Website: macys
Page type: delivery-shipping
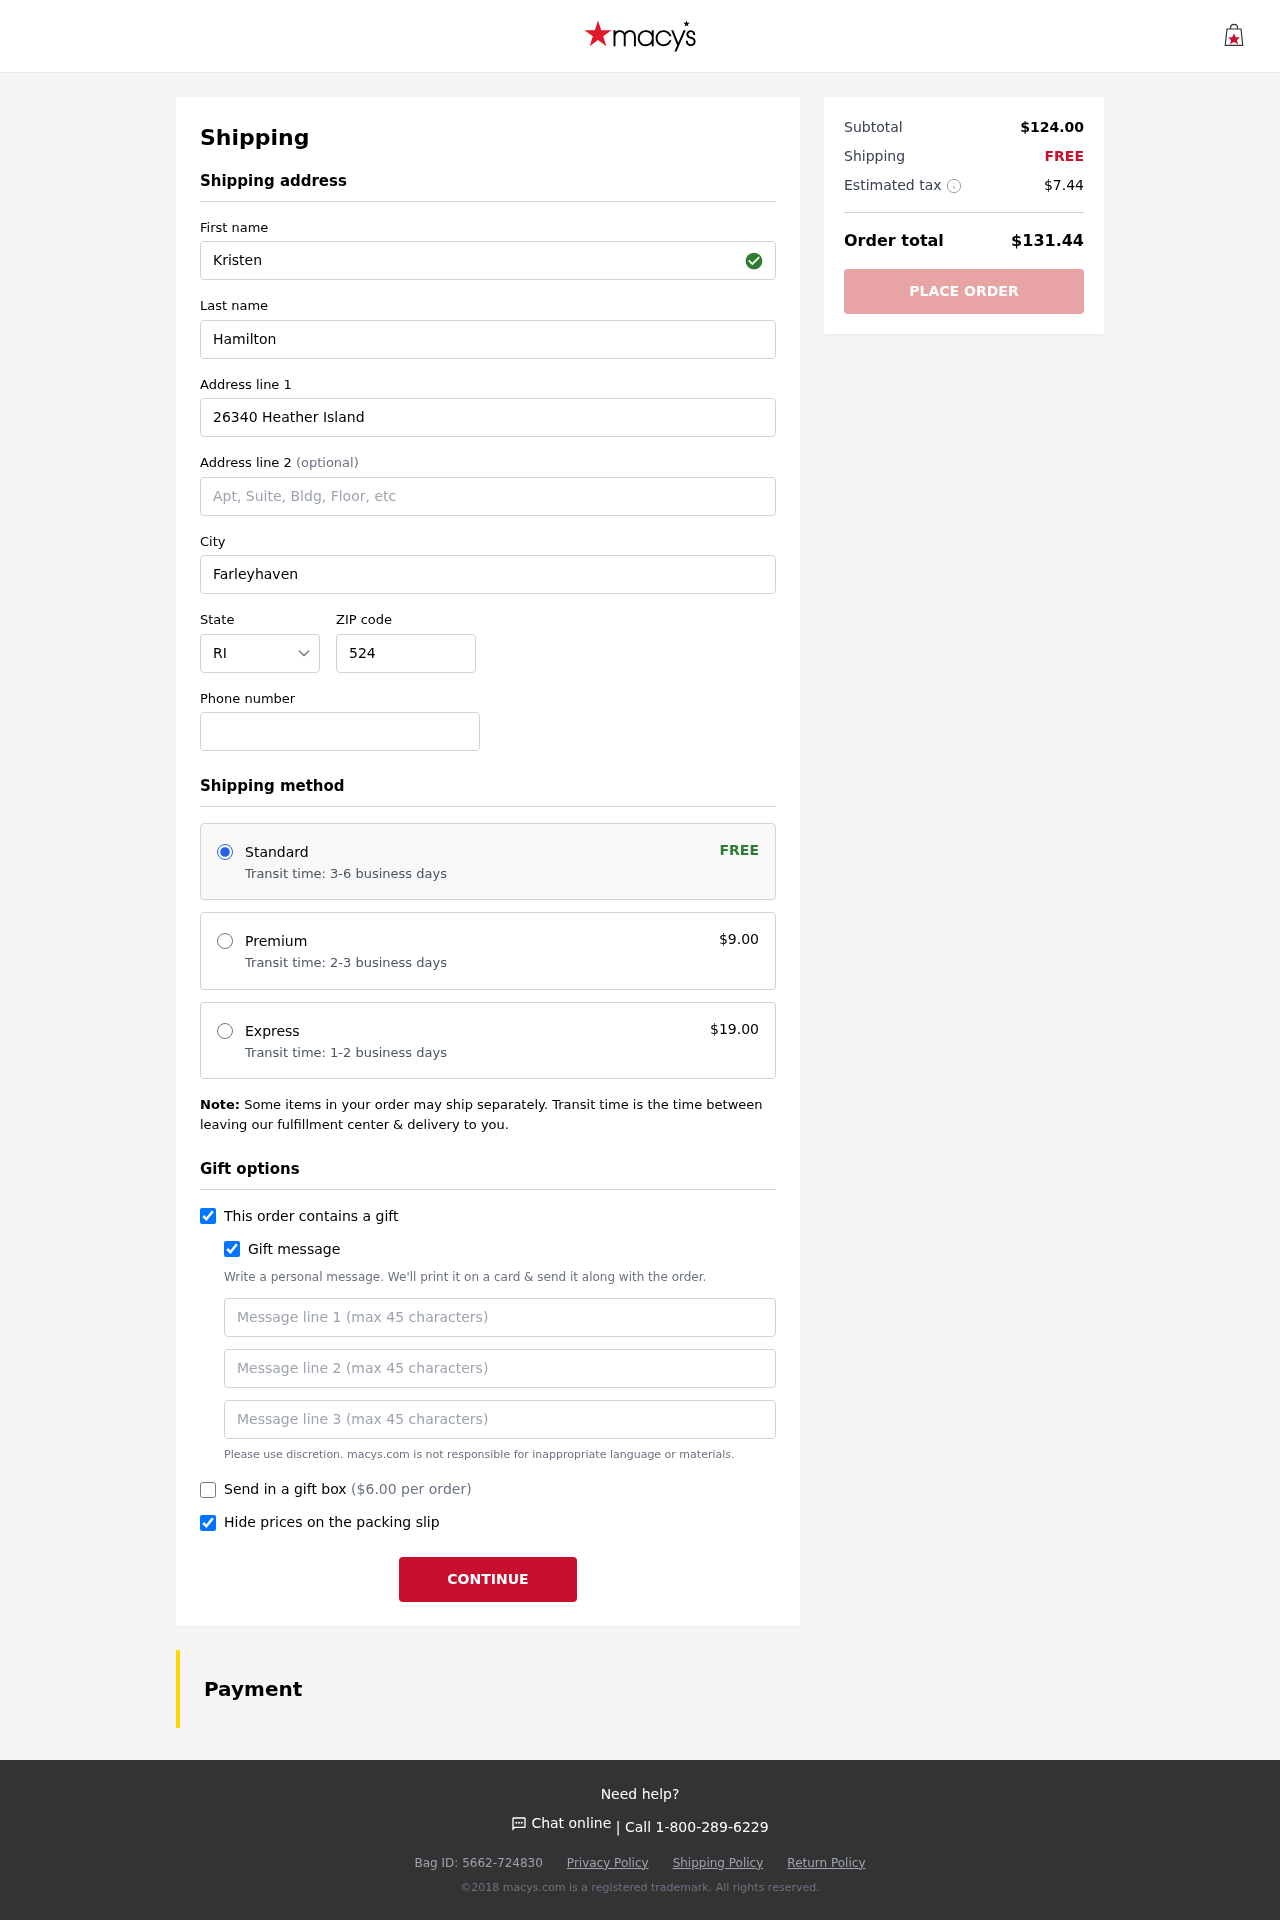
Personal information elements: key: PII_STATE_ABBR
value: RI
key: PII_FIRSTNAME
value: Kristen
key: PII_LASTNAME
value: Hamilton
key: PII_STREET
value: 26340 Heather Island
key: PII_CITY
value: Farleyhaven
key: PII_POSTCODE
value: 52492
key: PII_PHONE
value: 8838430277
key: PII_GIFT_MESSAGE
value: Happy housewarming, Linda! I thought this rug would be the perfect touch to make your new space feel even cozier. Can’t wait to see how it brings everything together!
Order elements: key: ORDER_SHIPPING_STANDARD
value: Transit time: 3-6 business days
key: ORDER_SHIPPING_COST
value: FREE
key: ORDER_SHIPPING_PREMIUM
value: Transit time: 2-3 business days
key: ORDER_SHIPPING_PREMIUM_PRICE
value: $9.00
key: ORDER_SHIPPING_EXPRESS
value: Transit time: 1-2 business days
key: ORDER_SHIPPING_EXPRESS_PRICE
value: $19.00
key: ORDER_GIFT_BOX_PRICE
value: ($6.00 per order)
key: ORDER_SUBTOTAL
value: $124.00
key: ORDER_SHIPPING_COST2
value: FREE
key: ORDER_TAX
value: $7.44
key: ORDER_TOTAL
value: $131.44